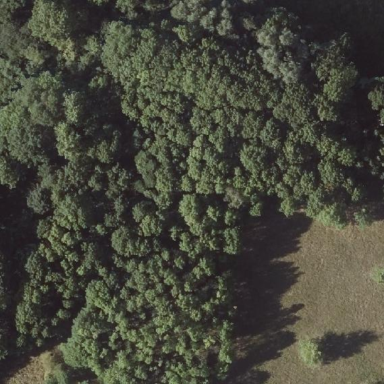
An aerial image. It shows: Deciduous broadleaved woodland.